Question: Hi, i want to install an odbc connection threw the cmd line, in this cmd below i can open
only a name and driver of the database i want to use. i need to add also a ip,user,password,description.

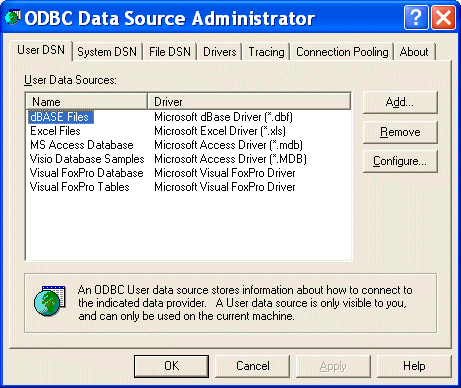
Answer: ok, figured out!